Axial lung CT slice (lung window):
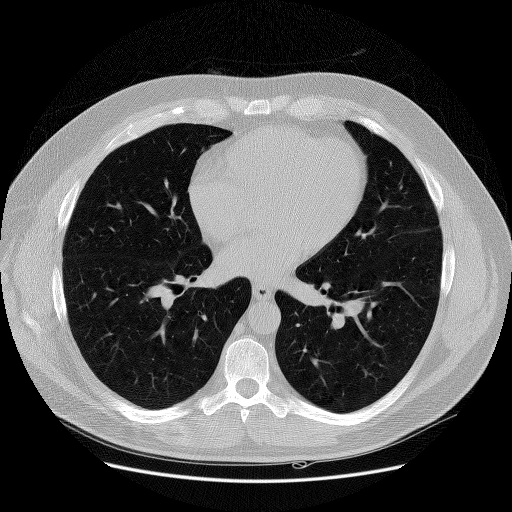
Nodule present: no